Field crop: maize
Growth stage: 2
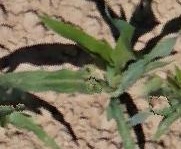
Species: maize